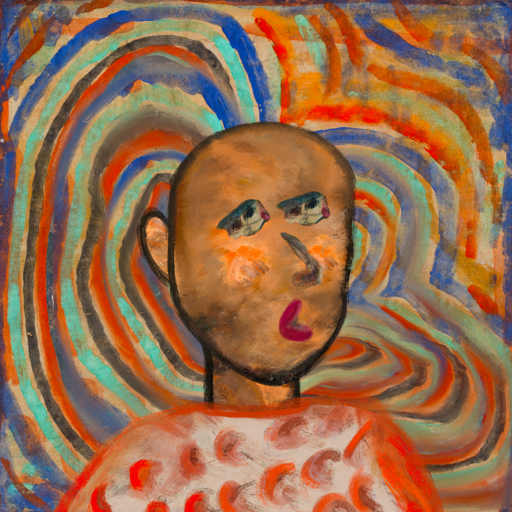
Background: Sisters, Head And Neck Side: Gypsy_Queen, Face Side: Pipe, Bust: Rupkatha, Hair Side: Blank, Head Accessory: Blank, Second Necklace: Blank, Necklace: Blank, Baby: Blank